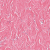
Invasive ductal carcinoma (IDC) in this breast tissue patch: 0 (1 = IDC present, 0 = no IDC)